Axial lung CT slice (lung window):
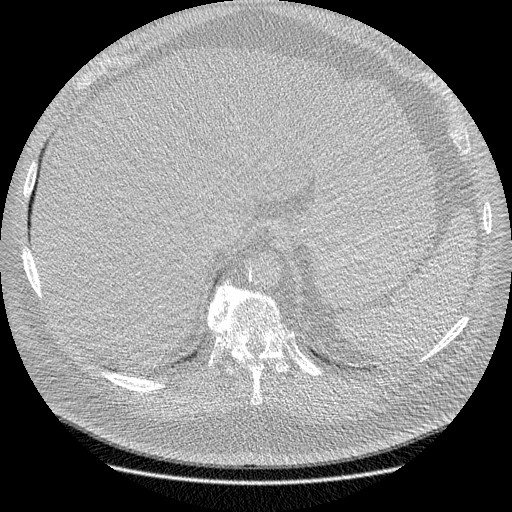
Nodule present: no